【题型】解答题　【知识点】解析几何　【难度】medium
已知过点 \(P(3,\sqrt{2})\) 的双曲线 \(C\) 的渐近线方程为 \(x\pm\sqrt{3}y=0\)。如图所示，过双曲线 \(C\) 的右焦点 \(F\) 作与坐标轴都不垂直的直线 \(l\) 交 \(C\) 的右支于 \(A,B\) 两点。

(1) 求双曲线 \(C\) 的标准方程；

(2) 已知点 \(Q\left(\frac{3}{2},0\right)\)，求证：\(\angle AQF = \angle BQF\)；

(3) 若以 \(AB\) 为直径的圆被直线 \(x=\frac{3}{2}\) 截得的劣弧为 \(\overset{\frown}{MN}\)，则 \(\overset{\frown}{MN}\) 所对圆心角的大小是否为定值？若是，求出该定值；若不是，请说明理由。
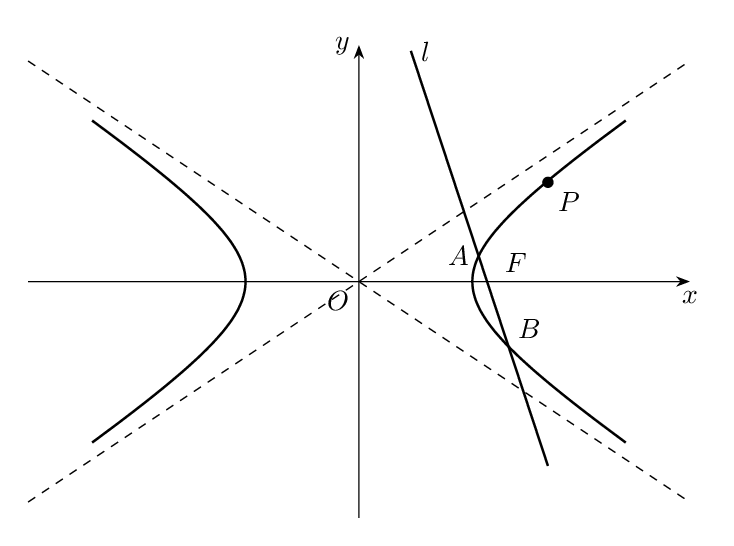
【解答】
【答案】(1) \(\frac{x^2}{3}-y^2=1\)

(2) 证明见解析

(3) 是，定值为 \(\frac{\pi}{3}\)

【分析】(1) 利用双曲线的渐近线方程可设出双曲线的方程，再将点 \(P\) 的坐标代入即可求解；

(2) 要证 \(\angle AQF = \angle BQF\)，只需证 \(k_{AQ}=-k_{BQ}\) 即可；

(3) 构造直角三角形，利用锐角三角函数即可求出定值。

【详解】（1）因为双曲线 \(C\) 的渐近线方程为 \(x\pm\sqrt{3}y=0\)，

所以设双曲线方程为 \(x^2-3y^2=\lambda(\lambda\neq 0)\)，又双曲线过点 \(P(3,\sqrt{2})\)，

则 \(\lambda=9-3\times 2=3\)，

所以双曲线的方程为 \(x^2-3y^2=3\)，即 \(\frac{x^2}{3}-y^2=1\)。

（2）由(1)可知 \(F(2,0)\)，\(l\) 的斜率存在且不为 \(0\)，所以设 \(l\) 的方程为 \(y=k(x-2)\)，

联立
\[
\begin{cases}
y=k(x-2) \\
x^2-3y^2=3
\end{cases}
\]
消去 \(y\) 得 \((1-3k^2)x^2+12k^2x-12k^2-3=0\)，

设 \(A(x_1,y_1),B(x_2,y_2)\)，由题意得
\[
\begin{cases}
1-3k^2\neq 0 \\
\Delta>0 \\
x_1+x_2=\frac{-12k^2}{1-3k^2}>0 \\
x_1\cdot x_2=\frac{-12k^2-3}{1-3k^2}>0
\end{cases}
\]
所以 \(k\in\left(-\infty,-\frac{\sqrt{3}}{3}\right)\cup\left(\frac{\sqrt{3}}{3},+\infty\right)\)，且
\[
\begin{cases}
x_1+x_2=\frac{-12k^2}{1-3k^2} \\
x_1\cdot x_2=\frac{-12k^2-3}{1-3k^2}
\end{cases}
\]
所以
\[
\begin{aligned}
k_{AQ}+k_{BQ}&=\frac{y_1}{x_1-\frac{3}{2}}+\frac{y_2}{x_2-\frac{3}{2}}=\frac{k(x_1-2)}{x_1-\frac{3}{2}}+\frac{k(x_2-2)}{x_2-\frac{3}{2}} \\
&=\frac{k\left[2x_1x_2-\frac{7}{2}(x_1+x_2)+6\right]}{x_1x_2-\frac{3}{2}(x_1+x_2)+\frac{9}{4}}=\frac{k\left[2(-12k^2-3)+\frac{7}{2}\times12k^2+6(1-3k^2)\right]}{-12k^2-3+\frac{3}{2}\times12k^2+\frac{9}{4}(1-3k^2)}=0,
\end{aligned}
\]
所以 \(k_{AQ}=-k_{BQ}\)，即 \(\angle AQF = \angle BQF\) 得证。

（3）由(2)可知 \(\Delta=12k^2+12>0\) 恒成立，\(x_1+x_2=\frac{-12k^2}{1-3k^2}\)，

所以圆心到 \(x=\frac{3}{2}\) 的距离 \(d=\left|\frac{6k^2}{3k^2-1}-\frac{3}{2}\right|=\left|\frac{3k^2+3}{2(3k^2-1)}\right|\)，

半径 \(r=\frac{|AB|}{2}=\frac{1}{2}\sqrt{1+k^2}\frac{\sqrt{12k^2+12}}{|1-3k^2|}=\frac{\sqrt{3}(1+k^2)}{|3k^2-1|}\)，

设 \(\overset{\frown}{MN}\) 所对圆心角为 \(\theta\)，

则
\[
\cos\frac{\theta}{2}=\frac{d}{r}=\left|\frac{3(k^2+1)}{2(3k^2-1)}\right|\cdot\left|\frac{3k^2-1}{\sqrt{3}(1+k^2)}\right|=\frac{\sqrt{3}}{2},
\]
因为 \(\overset{\frown}{MN}\) 为劣弧，所以 \(\theta\in(0,\pi)\)，

所以 \(\frac{\theta}{2}=\frac{\pi}{6}\)，所以 \(\theta=\frac{\pi}{3}\)，即 \(\overset{\frown}{MN}\) 所对圆心角的大小为定值 \(\frac{\pi}{3}\)。